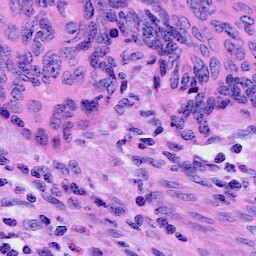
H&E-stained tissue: Cervix